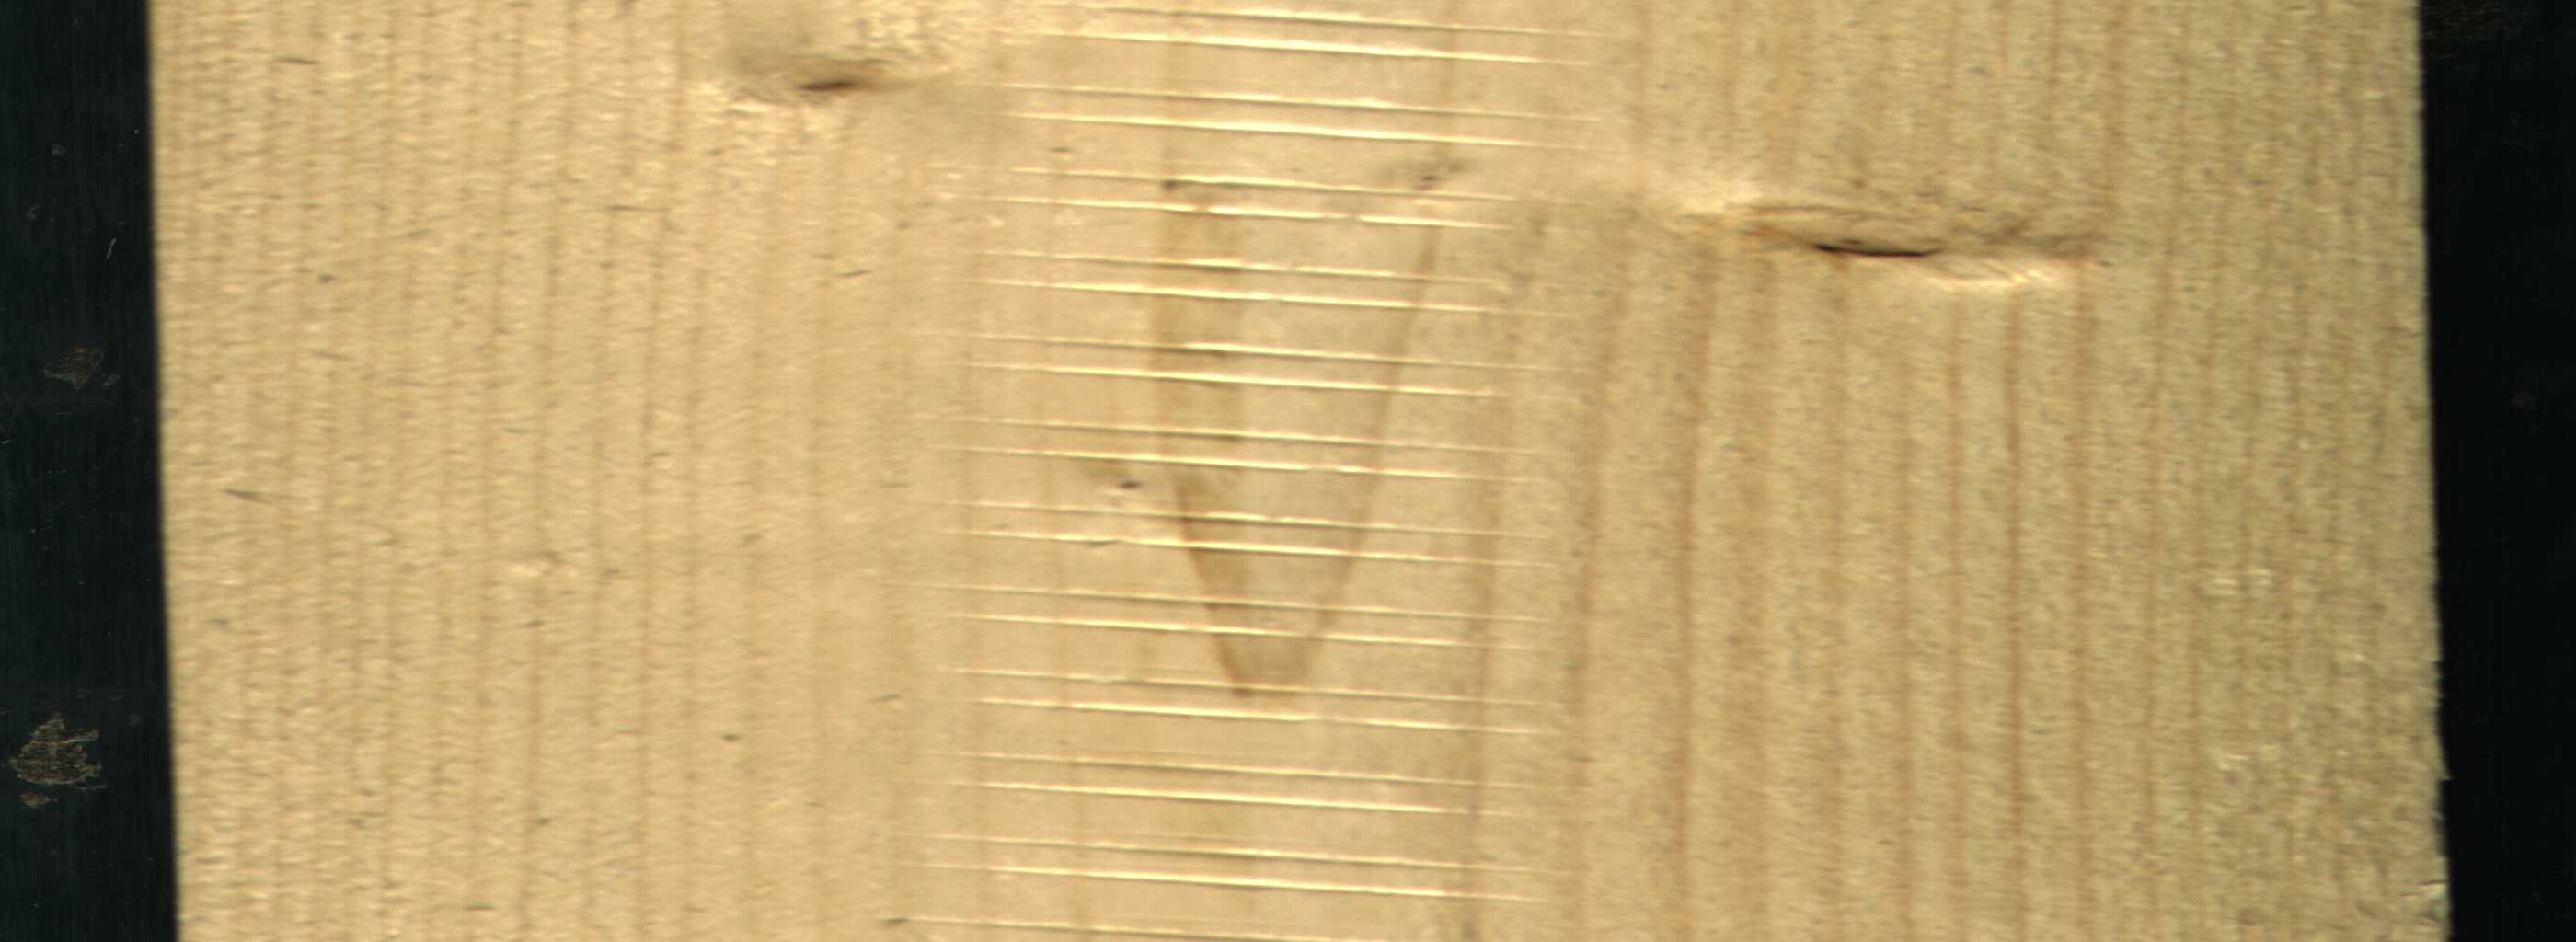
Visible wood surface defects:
Dead_Knot
Live_Knot